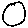
Label: circle